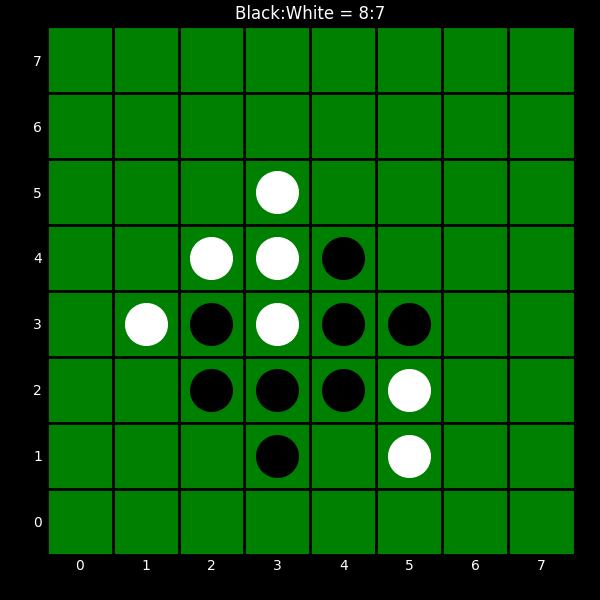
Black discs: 8
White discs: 7